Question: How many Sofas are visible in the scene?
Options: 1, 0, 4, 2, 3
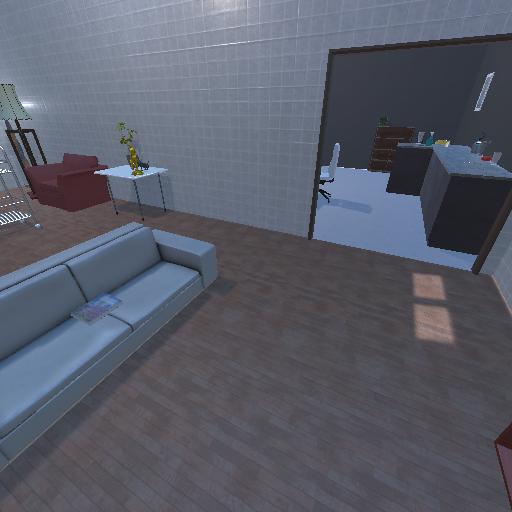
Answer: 1